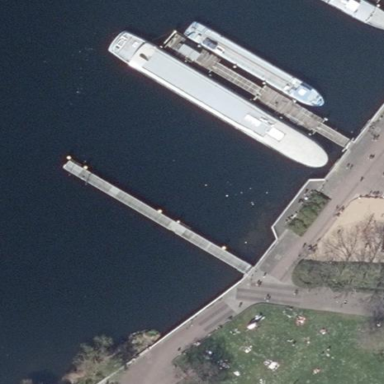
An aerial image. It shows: Man-made pier.